Question: I adapted code I found online.
- - - -
'''
Dim myArray() As Variant
Dim x As Long, y As Long
Dim msg As String
With ActiveSheet.Range("A1:A" & ActiveSheet.Range("A" & Rows.Count).End(xlUp).Row)
Set c = .find("Car", LookIn:=xlValues)
If Not c Is Nothing Then
firstAddress = c.Address
Do
ReDim Preserve myArray(y)
myArray(y) = c.Row
y = y + 1
Set c = .findNext(c)
If c Is Nothing Then
GoTo DoneFinding
End If
Loop While c.Address <> firstAddress
End If
DoneFinding:
End With
For x = LBound(myArray) To UBound(myArray)
msg = msg & myArray(x) & " "
Next x
ArrayLen = UBound(myArray) - LBound(myArray)
random_index = WorksheetFunction.RandBetween(0, ArrayLen)
MsgBox myArray(random_index)
Dim test As String
test = "B" & myArray(random_index)
Range("K3").Value = Range(test)
'''
Example

I'm struggling with adapting the find code to allow for multiple criteria. So in my example, it finds "Car". What if I want to find matches that had "Car" in column A and "Red" in column D?
I tried
'''
With ActiveSheet.Range("A1:A" & "D1:D" & ActiveSheet.Range("A" & Rows.Count).End(xlUp).Row & ActiveSheet.Range("D" & Rows.Count).End(xlUp).Row)
Set c = .find("Car", "Red", LookIn:=xlValues)
'''
I get type mismatch on the Set line.
In case it is confusing, it currently looks for a string e.g. "Car" but I will eventually link this to the variable which will be assigned to a data validation list. So if the user chooses "car" from a drop down list, this is what it will search for.
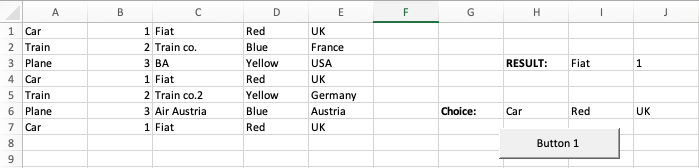
Answer: Maybe Advancde Filter is something that fit your needs:
<URL>
'''
Option Explicit
Public Sub FilterData()
Dim ws As Worksheet
Set ws = ThisWorkbook.Worksheets("YourSheetName")
Dim LastRow As Long
LastRow = ws.Cells(ws.Rows.Count, "A").End(xlUp).Row
Dim CriteriaRange As Range
Set CriteriaRange = ws.Range("A1", "E2")
Dim DataRange As Range
Set DataRange = ws.Range("A4", "E" & LastRow)
DataRange.AdvancedFilter Action:=xlFilterInPlace, CriteriaRange:=CriteriaRange, Unique:=False
End Sub
Public Sub ShowAll()
On Error Resume Next
ActiveSheet.ShowAllData
On Error GoTo 0
End Sub
'''
---
Edit according comment:
You can use the advanced filter and then loop through the filter results:
<URL>
'''
Option Explicit
Public CurrentRow As Long
Public Sub FilterData()
Dim ws As Worksheet
Set ws = ThisWorkbook.Worksheets("YourSheetName")
Dim LastRow As Long
LastRow = ws.Cells(ws.Rows.Count, "A").End(xlUp).Row
Dim CriteriaRange As Range
Set CriteriaRange = ws.Range("A1", "E2")
Dim DataRange As Range
Set DataRange = ws.Range("A4", "E" & LastRow)
DataRange.AdvancedFilter Action:=xlFilterInPlace, CriteriaRange:=CriteriaRange, Unique:=False
End Sub
Public Sub ShowAll()
On Error Resume Next
ActiveSheet.ShowAllData
CurrentRow = 1
On Error GoTo 0
End Sub
Public Sub GetNextResult()
FilterData
Dim ws As Worksheet
Set ws = ThisWorkbook.Worksheets("YourSheetName")
Dim LastRow As Long
LastRow = ws.Cells(ws.Rows.Count, "A").End(xlUp).Row
Dim DataRange As Range
Set DataRange = ws.Range("A4", "E" & LastRow)
Dim FilteredData As Range
Set FilteredData = DataRange.Resize(ColumnSize:=1).SpecialCells(xlCellTypeVisible)
If CurrentRow + 1 > FilteredData.Cells.Count Then
CurrentRow = 1
End If
CurrentRow = CurrentRow + 1
Dim i As Long
Dim Cell As Variant
For Each Cell In FilteredData
i = i + 1
If i = CurrentRow Then
Cell.EntireRow.Select
'or
'MsgBox Cell.Value & vbCrLf & Cell.Offset(0, 1) & vbCrLf & Cell.Offset(0, 2) & vbCrLf & Cell.Offset(0, 3) & vbCrLf & Cell.Offset(0, 4)
End If
Next Cell
End Sub
'''